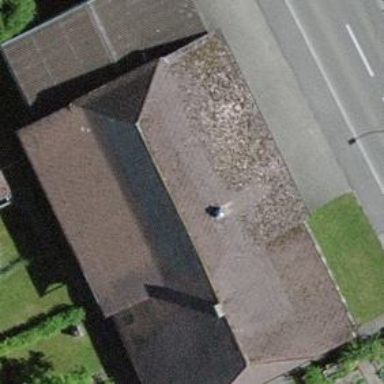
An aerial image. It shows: Garage building.